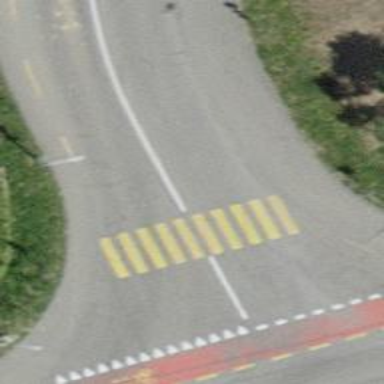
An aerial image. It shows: Uncontrolled zebra crossing on the road.